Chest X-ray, PA view. Patient: 51 years old, sex F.
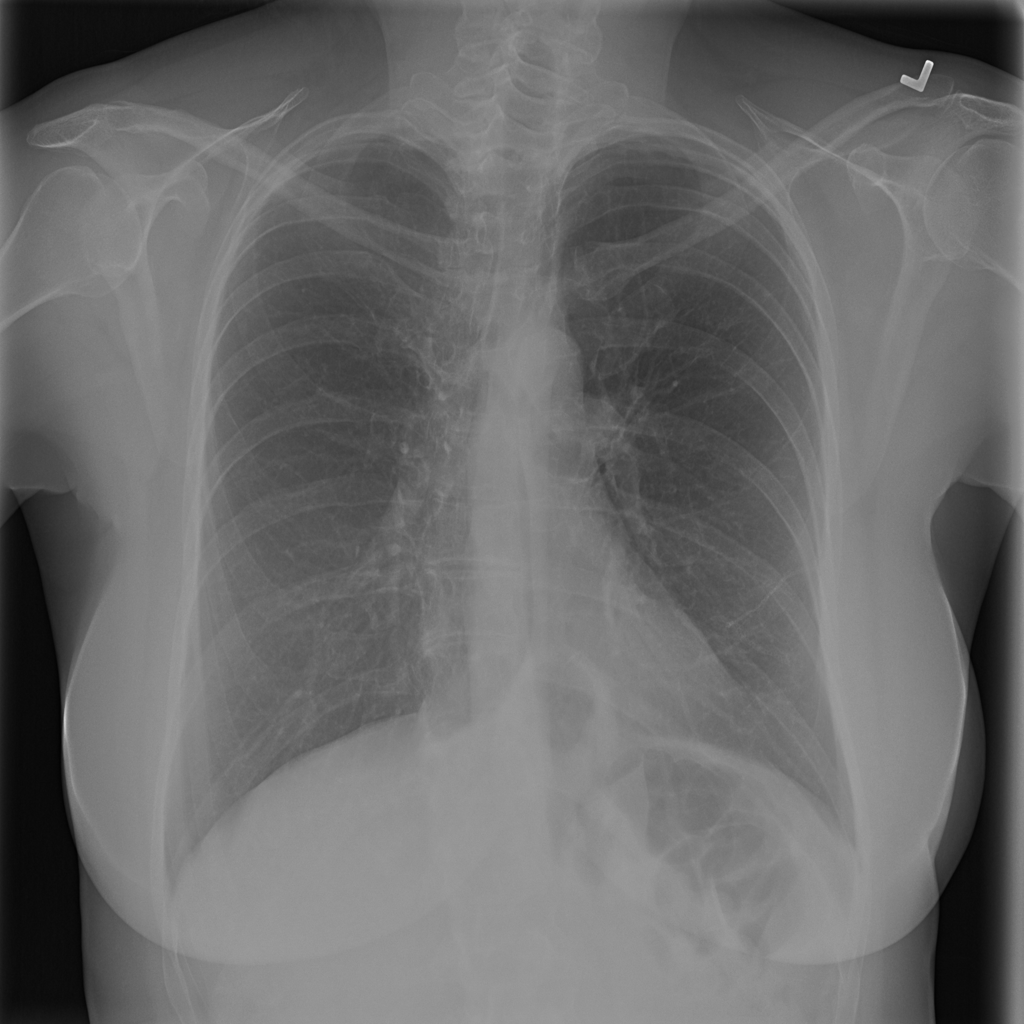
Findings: Hernia